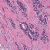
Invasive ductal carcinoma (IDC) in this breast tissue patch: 1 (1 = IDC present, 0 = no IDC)